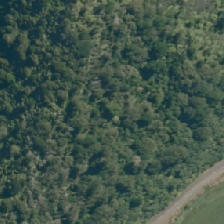
Land cover: indigenous_forest